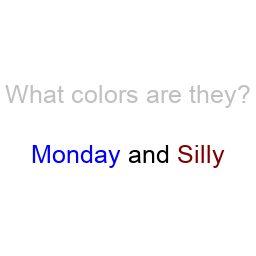
Color: blue, maroon
Background color: white
Question text color: silver